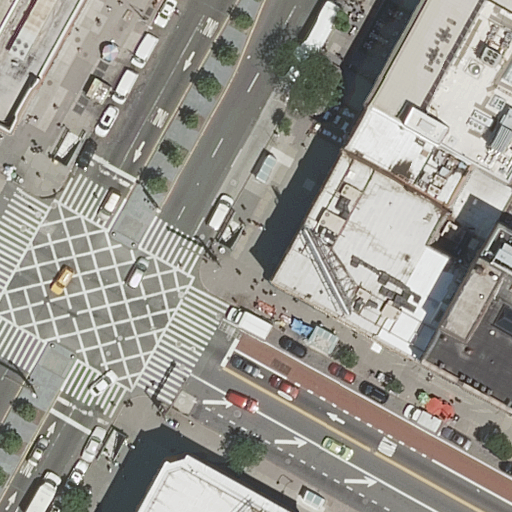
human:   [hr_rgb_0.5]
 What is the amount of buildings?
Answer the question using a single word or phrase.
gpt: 6

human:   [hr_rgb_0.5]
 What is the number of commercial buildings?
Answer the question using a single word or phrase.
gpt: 0

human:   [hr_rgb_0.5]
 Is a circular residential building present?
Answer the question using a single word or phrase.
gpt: no

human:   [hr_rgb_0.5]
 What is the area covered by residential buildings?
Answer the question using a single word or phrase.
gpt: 3678m2

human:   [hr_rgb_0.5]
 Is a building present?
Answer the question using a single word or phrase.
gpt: yes

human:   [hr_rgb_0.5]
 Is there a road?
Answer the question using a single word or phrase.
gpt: yes

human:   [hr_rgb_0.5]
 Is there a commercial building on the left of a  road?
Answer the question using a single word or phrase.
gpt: no

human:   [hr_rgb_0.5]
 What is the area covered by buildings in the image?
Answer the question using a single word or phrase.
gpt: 3678m2

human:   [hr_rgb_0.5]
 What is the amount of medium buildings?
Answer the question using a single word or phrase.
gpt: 3

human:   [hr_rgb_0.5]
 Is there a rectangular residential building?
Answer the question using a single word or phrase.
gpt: yes

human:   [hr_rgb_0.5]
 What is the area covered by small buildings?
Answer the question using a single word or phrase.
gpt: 65m2

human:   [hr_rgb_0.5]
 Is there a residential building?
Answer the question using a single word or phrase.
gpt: yes

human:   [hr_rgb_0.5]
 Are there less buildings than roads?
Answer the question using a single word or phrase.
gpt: yes

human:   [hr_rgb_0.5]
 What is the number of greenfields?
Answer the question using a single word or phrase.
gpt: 0

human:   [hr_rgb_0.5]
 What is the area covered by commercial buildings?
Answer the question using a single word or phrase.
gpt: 0m2

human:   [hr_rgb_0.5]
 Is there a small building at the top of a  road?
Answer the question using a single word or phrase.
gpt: yes

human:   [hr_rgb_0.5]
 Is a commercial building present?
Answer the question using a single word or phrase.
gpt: no

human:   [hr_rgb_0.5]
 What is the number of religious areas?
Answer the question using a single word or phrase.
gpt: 0

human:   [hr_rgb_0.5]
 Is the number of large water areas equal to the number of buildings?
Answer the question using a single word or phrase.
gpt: no

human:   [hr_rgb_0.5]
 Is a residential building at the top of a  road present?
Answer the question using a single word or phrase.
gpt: yes

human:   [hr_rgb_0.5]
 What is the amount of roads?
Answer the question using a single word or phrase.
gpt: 8

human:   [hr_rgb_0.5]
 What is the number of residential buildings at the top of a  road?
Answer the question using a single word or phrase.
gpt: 5

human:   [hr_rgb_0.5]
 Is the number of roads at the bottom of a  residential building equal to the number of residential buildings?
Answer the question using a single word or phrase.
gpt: no

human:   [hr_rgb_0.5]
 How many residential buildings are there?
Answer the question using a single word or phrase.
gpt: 6

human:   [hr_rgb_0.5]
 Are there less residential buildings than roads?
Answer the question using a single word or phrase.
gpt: yes

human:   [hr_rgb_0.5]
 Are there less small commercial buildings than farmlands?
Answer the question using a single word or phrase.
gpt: no

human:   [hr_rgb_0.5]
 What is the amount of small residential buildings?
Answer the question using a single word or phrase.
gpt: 1

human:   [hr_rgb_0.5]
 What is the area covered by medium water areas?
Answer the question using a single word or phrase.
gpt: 0m2

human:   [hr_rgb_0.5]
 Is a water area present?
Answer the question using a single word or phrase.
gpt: no

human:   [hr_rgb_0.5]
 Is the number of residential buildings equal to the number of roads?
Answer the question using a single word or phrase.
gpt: no

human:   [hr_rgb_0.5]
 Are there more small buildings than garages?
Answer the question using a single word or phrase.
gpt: yes

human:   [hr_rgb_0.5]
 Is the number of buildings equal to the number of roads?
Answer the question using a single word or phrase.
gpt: no

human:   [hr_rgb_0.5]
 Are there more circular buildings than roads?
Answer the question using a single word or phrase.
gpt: no

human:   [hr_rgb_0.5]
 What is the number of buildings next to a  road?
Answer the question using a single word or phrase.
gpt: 6

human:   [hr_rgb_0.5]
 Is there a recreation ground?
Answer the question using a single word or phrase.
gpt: no

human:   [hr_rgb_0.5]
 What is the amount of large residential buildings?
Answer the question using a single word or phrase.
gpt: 2

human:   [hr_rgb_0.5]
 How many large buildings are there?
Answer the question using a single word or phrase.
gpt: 2

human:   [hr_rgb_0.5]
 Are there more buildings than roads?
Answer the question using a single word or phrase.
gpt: no

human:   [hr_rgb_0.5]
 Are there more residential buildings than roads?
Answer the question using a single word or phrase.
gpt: no

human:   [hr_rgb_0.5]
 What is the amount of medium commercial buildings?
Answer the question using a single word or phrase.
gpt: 0

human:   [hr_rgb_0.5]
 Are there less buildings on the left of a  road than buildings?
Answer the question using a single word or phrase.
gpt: yes

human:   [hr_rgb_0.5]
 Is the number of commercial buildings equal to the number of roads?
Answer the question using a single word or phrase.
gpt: no

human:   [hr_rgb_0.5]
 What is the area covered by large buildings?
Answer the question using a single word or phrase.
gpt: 2855m2

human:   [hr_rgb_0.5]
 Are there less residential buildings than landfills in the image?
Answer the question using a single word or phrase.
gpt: no

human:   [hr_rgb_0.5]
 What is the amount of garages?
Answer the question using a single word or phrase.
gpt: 0

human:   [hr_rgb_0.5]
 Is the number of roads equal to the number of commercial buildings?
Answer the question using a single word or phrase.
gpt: no

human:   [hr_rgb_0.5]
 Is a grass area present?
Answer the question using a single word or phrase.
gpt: no

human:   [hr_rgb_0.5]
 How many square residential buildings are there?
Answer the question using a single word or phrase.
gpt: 0

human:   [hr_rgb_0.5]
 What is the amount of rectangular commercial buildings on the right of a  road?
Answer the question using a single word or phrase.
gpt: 0

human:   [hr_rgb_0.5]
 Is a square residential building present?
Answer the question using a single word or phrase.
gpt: no

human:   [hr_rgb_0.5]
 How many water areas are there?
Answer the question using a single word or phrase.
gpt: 0

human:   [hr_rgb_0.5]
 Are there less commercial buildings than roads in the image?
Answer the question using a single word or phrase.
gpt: yes

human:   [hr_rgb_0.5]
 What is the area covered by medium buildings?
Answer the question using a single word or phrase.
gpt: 757m2

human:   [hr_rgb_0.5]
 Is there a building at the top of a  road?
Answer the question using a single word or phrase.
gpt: yes

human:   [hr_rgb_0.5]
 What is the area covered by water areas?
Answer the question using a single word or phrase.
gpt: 0m2

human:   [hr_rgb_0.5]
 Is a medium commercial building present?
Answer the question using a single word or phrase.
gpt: no

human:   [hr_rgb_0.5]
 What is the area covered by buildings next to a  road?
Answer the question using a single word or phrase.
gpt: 3678m2

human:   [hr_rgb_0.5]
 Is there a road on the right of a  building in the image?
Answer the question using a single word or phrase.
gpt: yes

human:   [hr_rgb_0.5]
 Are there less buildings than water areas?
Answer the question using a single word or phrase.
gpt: no

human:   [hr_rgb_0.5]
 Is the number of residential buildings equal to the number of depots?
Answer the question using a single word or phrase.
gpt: no

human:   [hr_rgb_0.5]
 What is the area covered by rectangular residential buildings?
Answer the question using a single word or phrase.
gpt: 2536m2

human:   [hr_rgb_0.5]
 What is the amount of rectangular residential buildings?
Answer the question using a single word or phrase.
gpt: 5

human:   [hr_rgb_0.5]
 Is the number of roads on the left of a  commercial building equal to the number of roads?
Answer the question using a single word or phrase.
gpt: no

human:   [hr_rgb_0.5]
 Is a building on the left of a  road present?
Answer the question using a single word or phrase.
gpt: yes